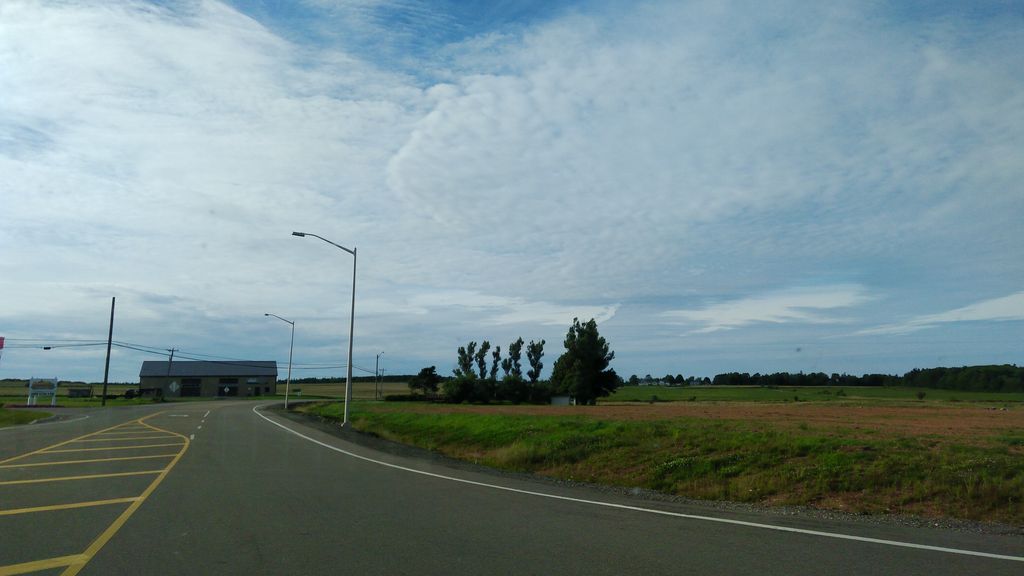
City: charlottetown